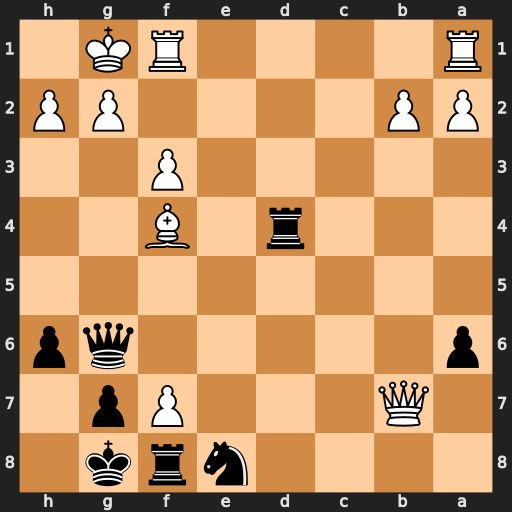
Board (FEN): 4nrk1/1Q3Pp1/p5qp/8/3r1B2/5P2/PP4PP/R4RK1
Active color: b
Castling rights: -
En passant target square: -
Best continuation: Rxf7 Qc8 Rfxf4 Rae1 Rf8